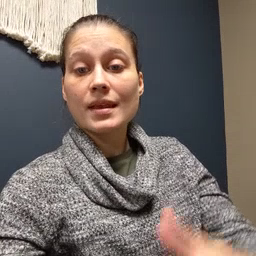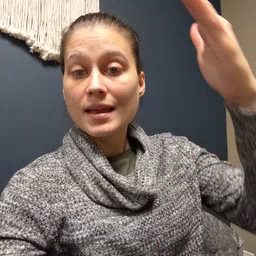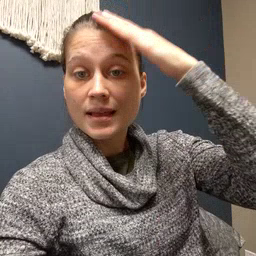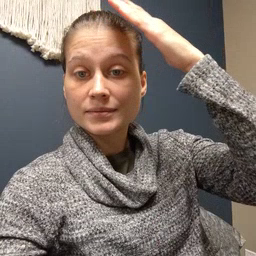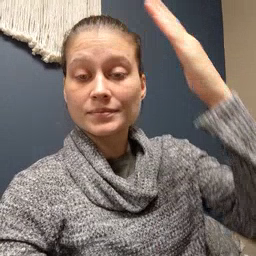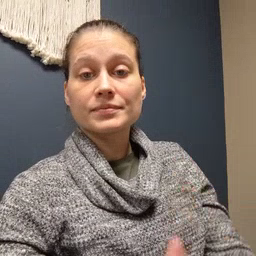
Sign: hat